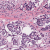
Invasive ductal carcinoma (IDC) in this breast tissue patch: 1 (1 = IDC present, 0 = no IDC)